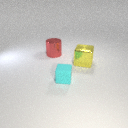
large red metal cylinder behind small cyan rubber cube